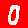
Digit: 0